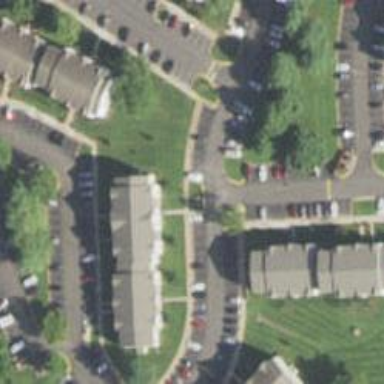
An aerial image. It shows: Residential road with asphalt surface and sidewalk on the left side.